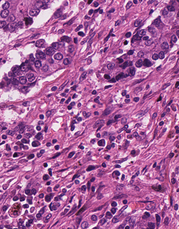
Tumor epithelial tissue: yes
Tumor-associated stroma tissue: yes
Normal tissue: no